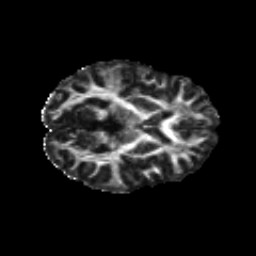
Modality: FA
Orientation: axial
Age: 33
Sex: female
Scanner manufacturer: siemens
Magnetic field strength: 3 T
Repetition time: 8.8 s
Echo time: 0.085 s